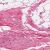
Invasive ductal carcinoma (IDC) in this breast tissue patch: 0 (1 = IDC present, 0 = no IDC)